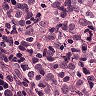
Metastatic tissue present: yes